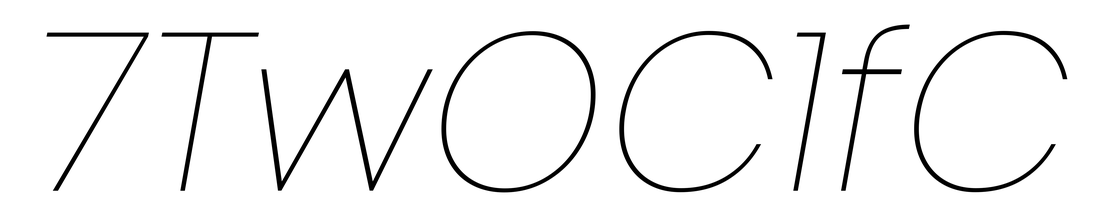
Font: Poppins-ThinItalic